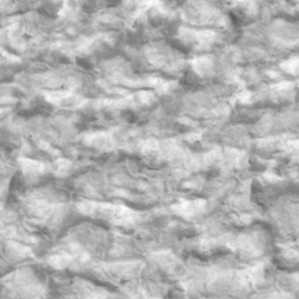
Label: non_frost